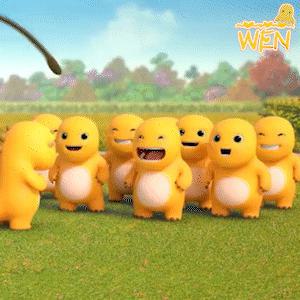
Label: nailong